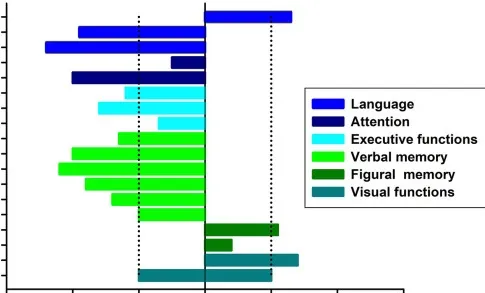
Cognitive profile at baseline. Illustration of neuropsychological test results at baseline presented as z-scores. Blue-shaded fields denote the normal range. Normative values of the RCFT Copy test only allows a distinction between a pathological and normal performance (in this case normal performance expressed as z-score between -1 and 1). The area between dotted lines indicates normal range. CERAD, Consortium to Establish a Registry for Alzheimer's Disease; WAIS-IV, Wechsler Adult Intelligence Scale:Fourth Edition; WMS-IV, Wechsler Memory Scale:Fourth Edition; RCFT, Rey Osterrieth Complex Figure Test.
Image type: pathology (immunostaining)